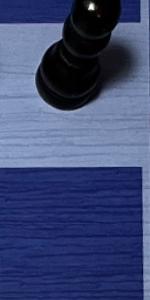
Label: Empty